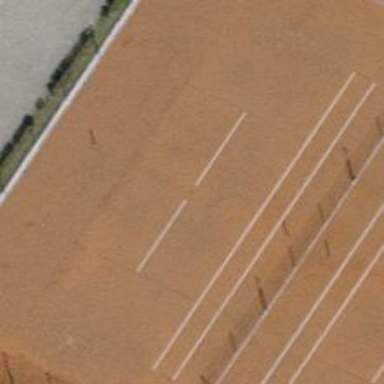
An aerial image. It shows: Sandy tennis court in leisure land pitch.